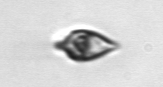
Label: Oxytoxum